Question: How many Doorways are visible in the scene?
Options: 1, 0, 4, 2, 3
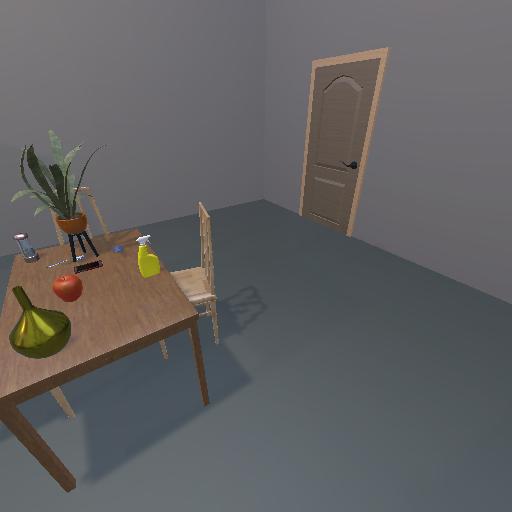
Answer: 1